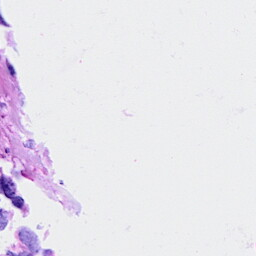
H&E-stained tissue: Breast